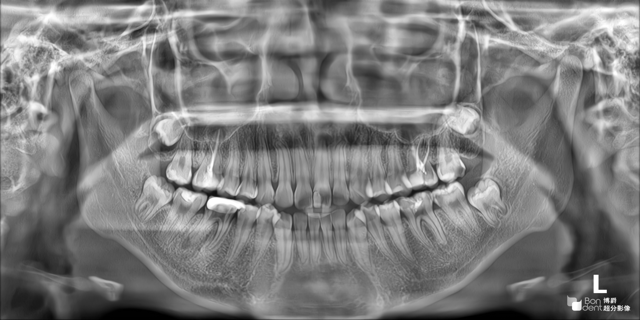
adult